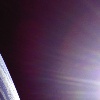
Label: sunburn